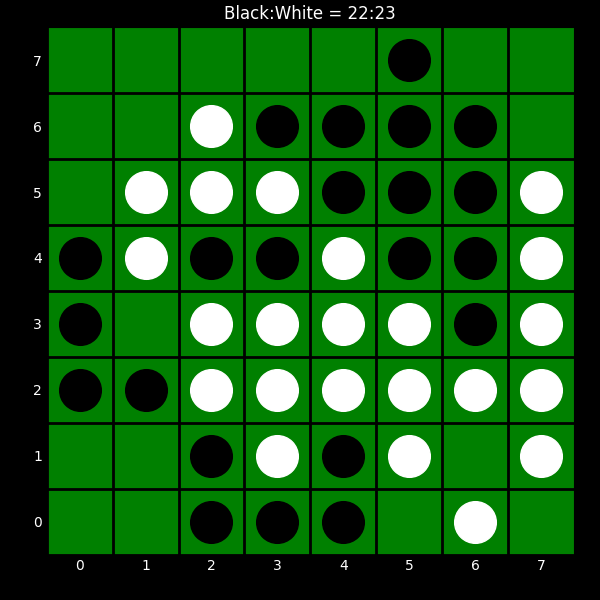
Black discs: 22
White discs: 23